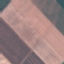
Land use / land cover: AnnualCrop